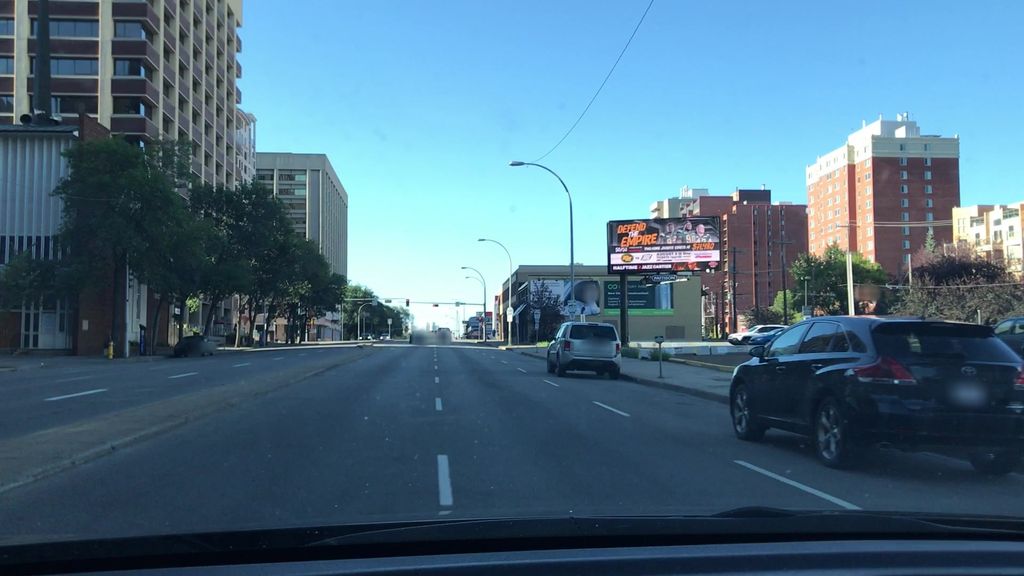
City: edmonton